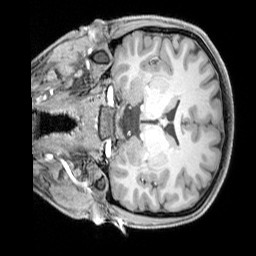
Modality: T1w
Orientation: coronal
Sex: female
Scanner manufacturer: siemens
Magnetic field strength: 3 T
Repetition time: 2.3 s
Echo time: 0.00226 s